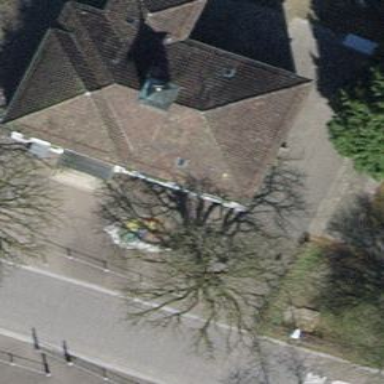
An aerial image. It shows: School building.